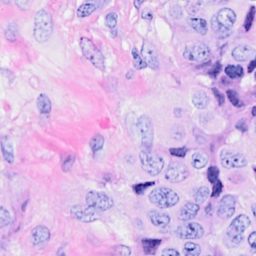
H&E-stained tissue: Breast